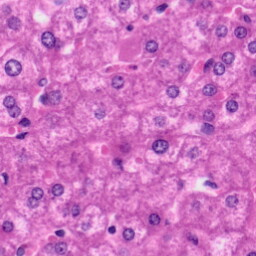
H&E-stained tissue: Liver